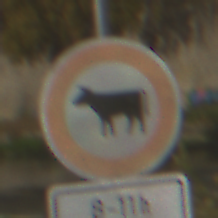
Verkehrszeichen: VerbotViehtrieb
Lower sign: ZeitangabenOhneBeschraenkungAufWochentage2
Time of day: MorningAfternoon
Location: Outdoor (Suburban)
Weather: PartlyCloudy
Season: NotSpecified
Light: Natural